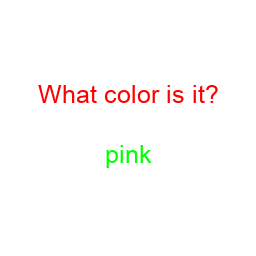
Color: lime
Color name shown: pink
Background color: white
Question text color: red